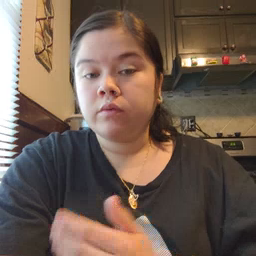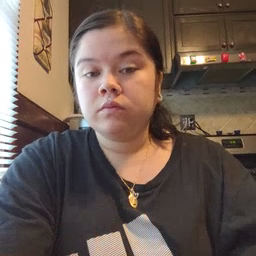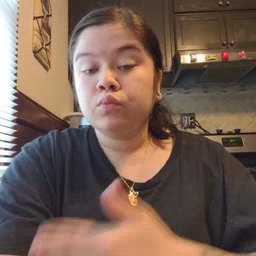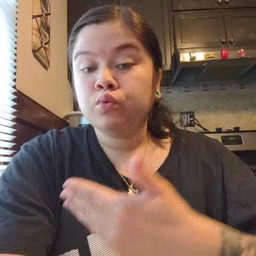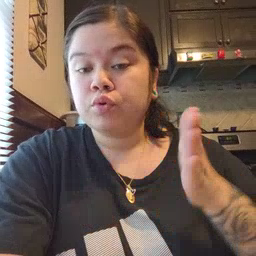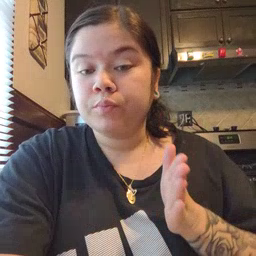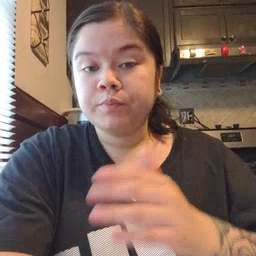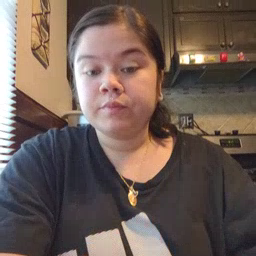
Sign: room